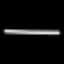
Label: line